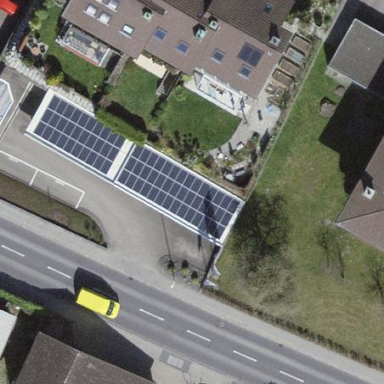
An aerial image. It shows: Solar power generator using photovoltaic panels.